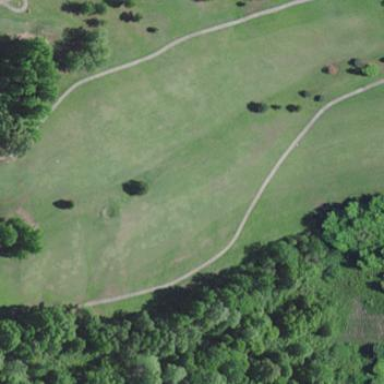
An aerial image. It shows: Rough grassy area used for golf.